Platform: macOS
Application: Arc Browser
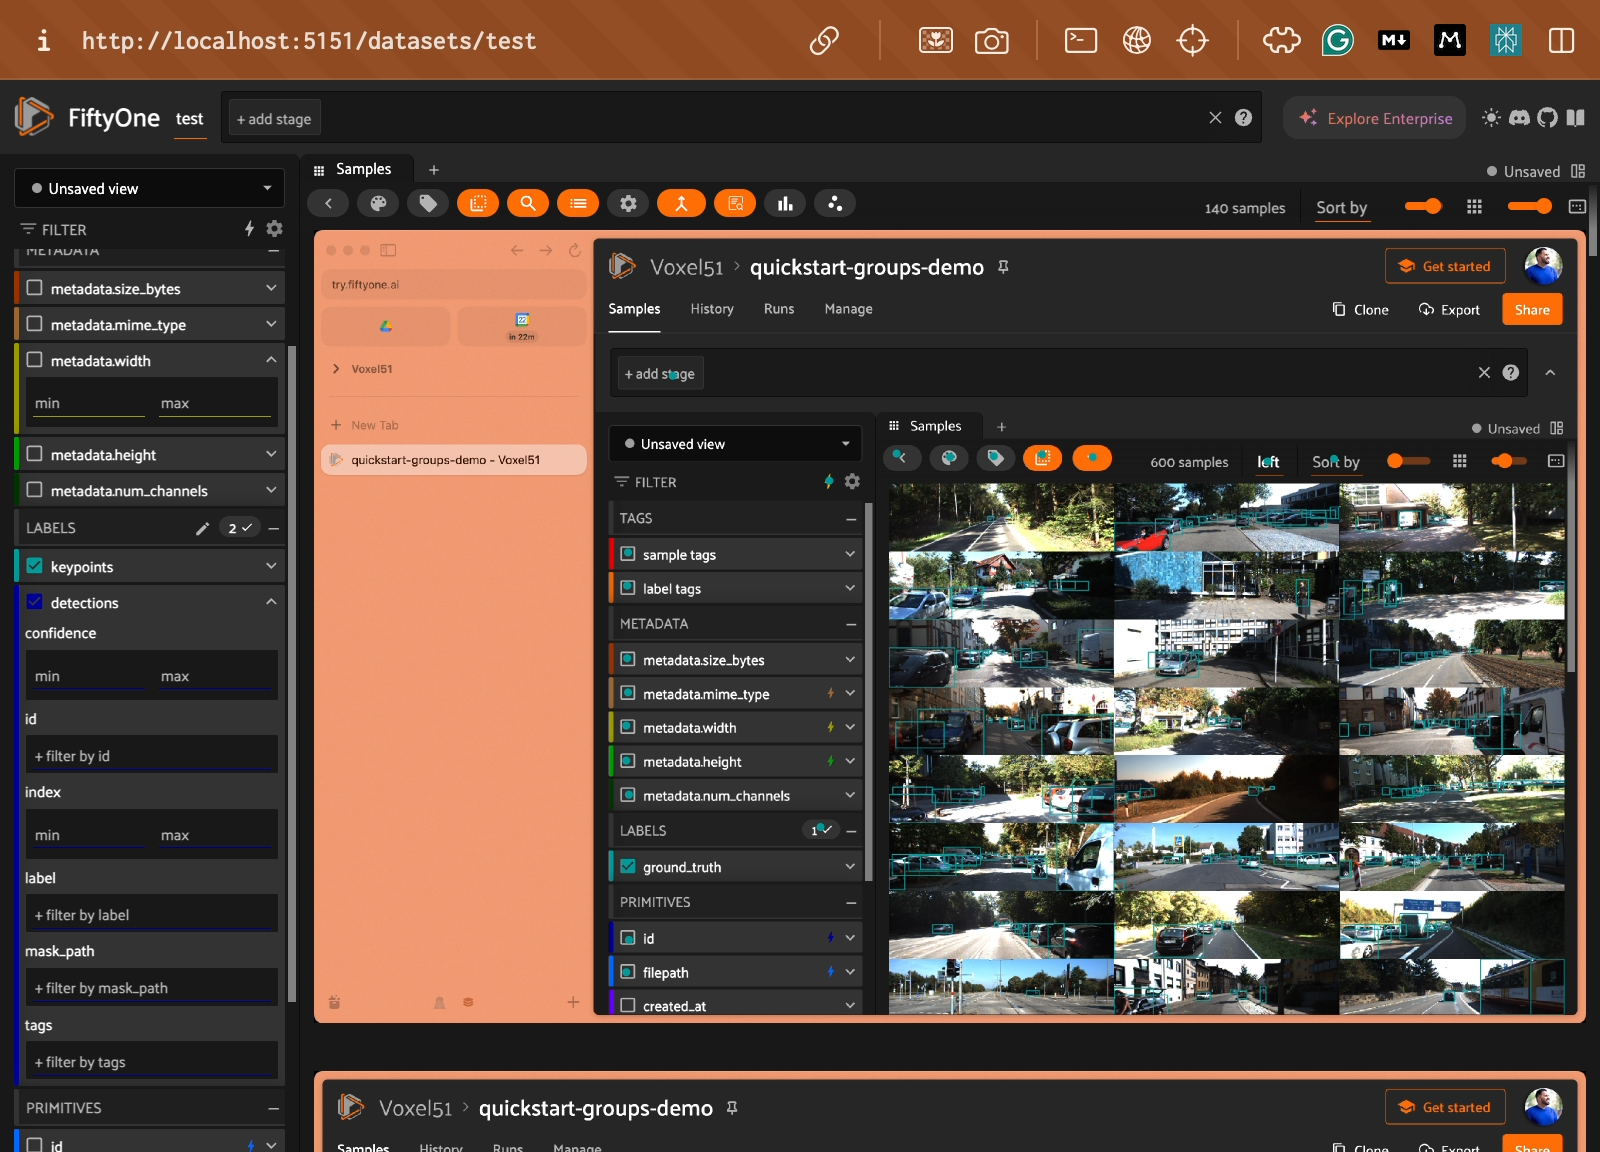
task_description: Reset spacing of samples in the samples panel
action_type: click
element_info: Icon
steps_since_start: 1